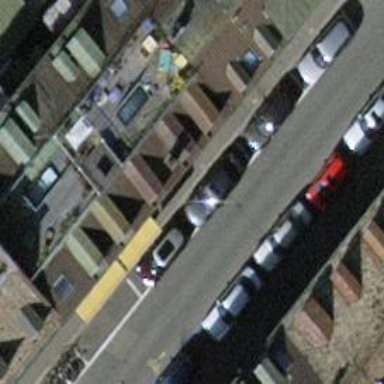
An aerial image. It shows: Parking lane for vehicles.